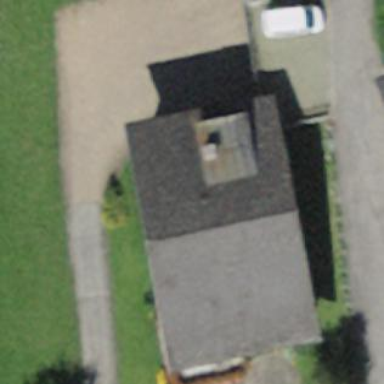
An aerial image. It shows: Simple and straightforward house.